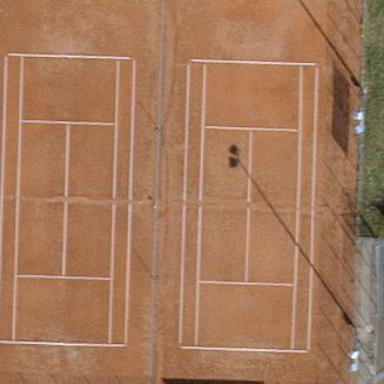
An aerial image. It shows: Tennis court in leisure pitch.